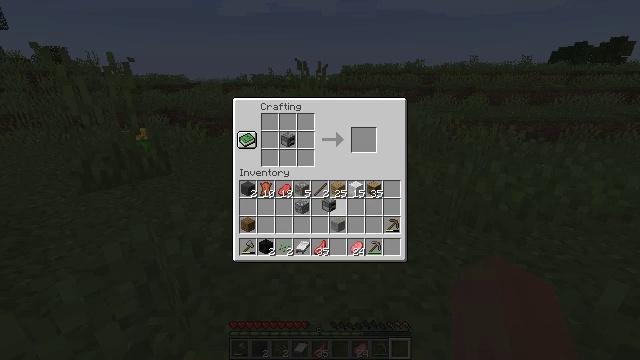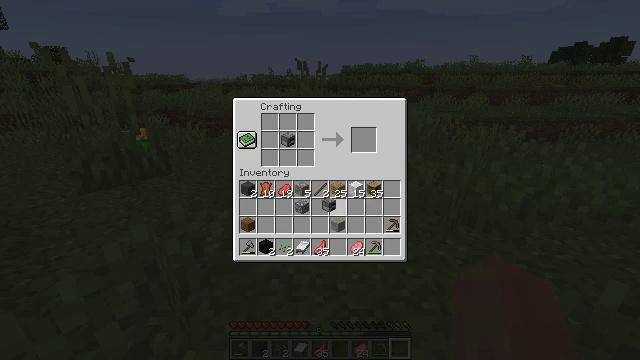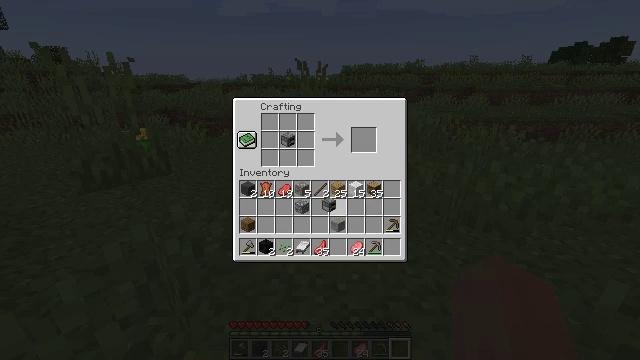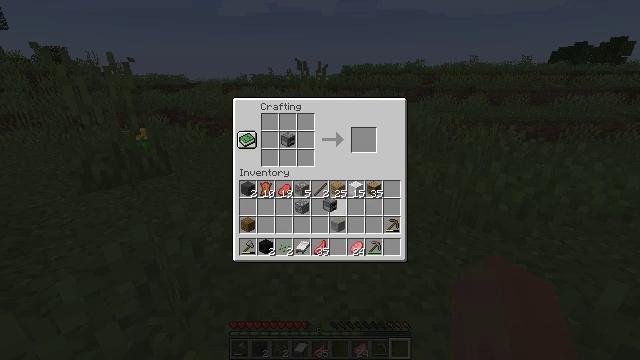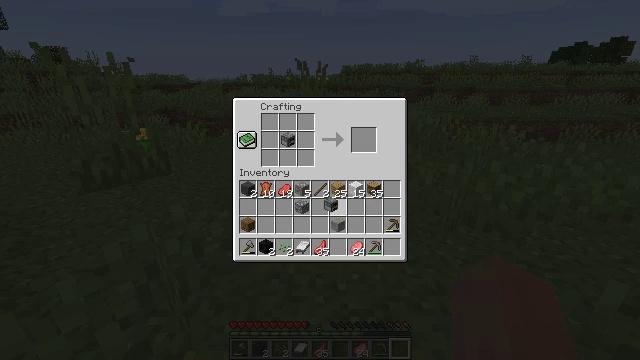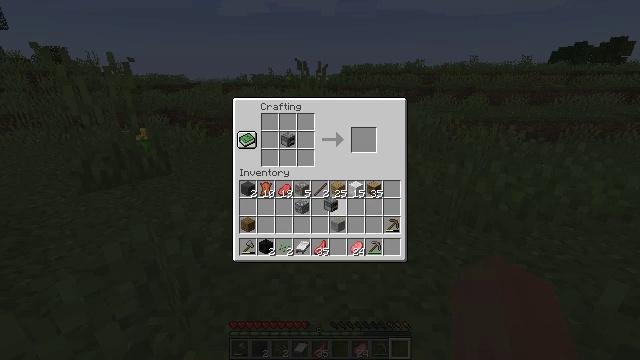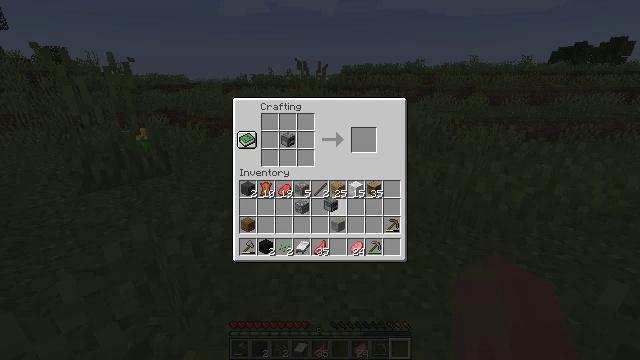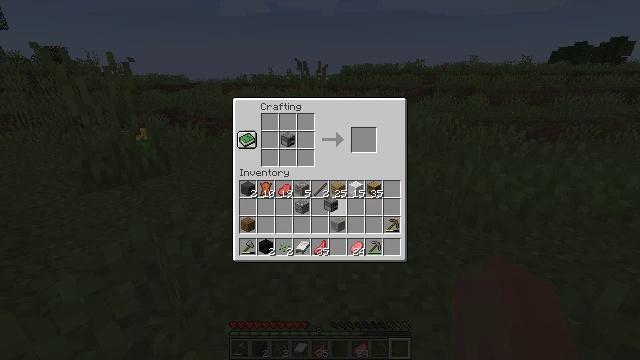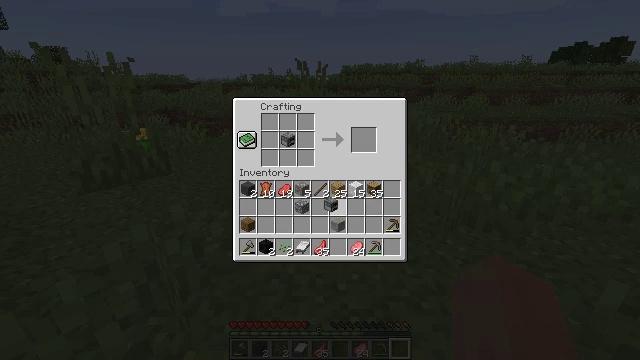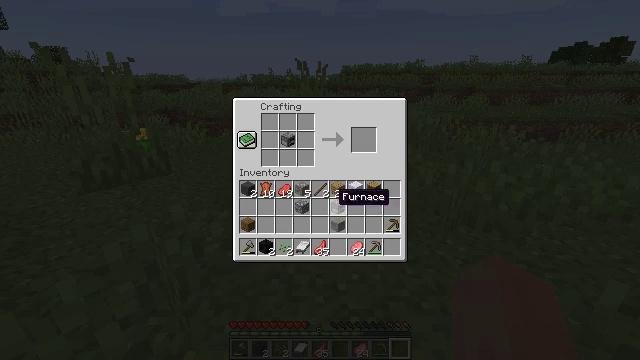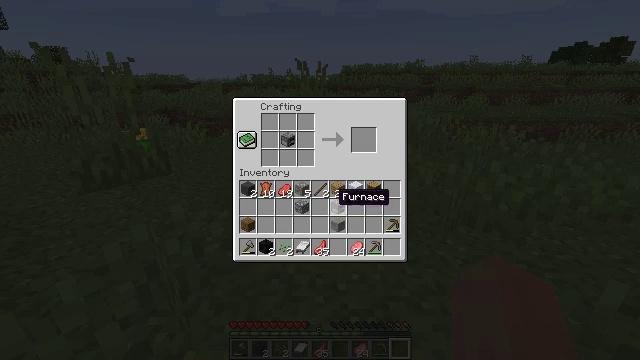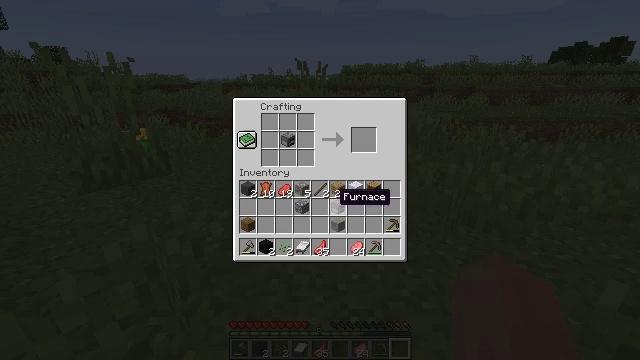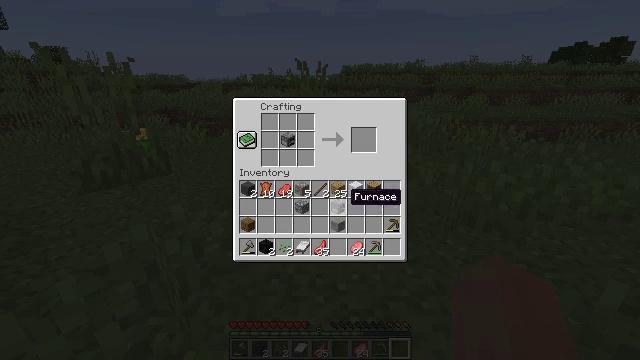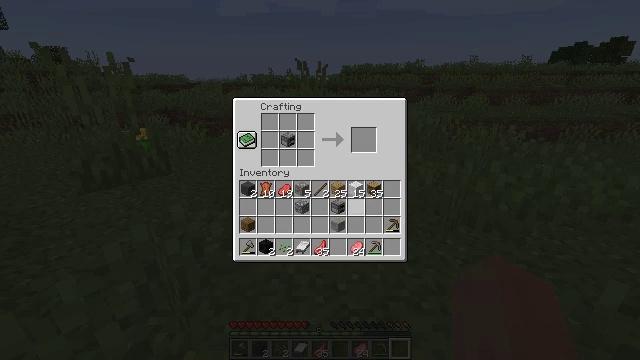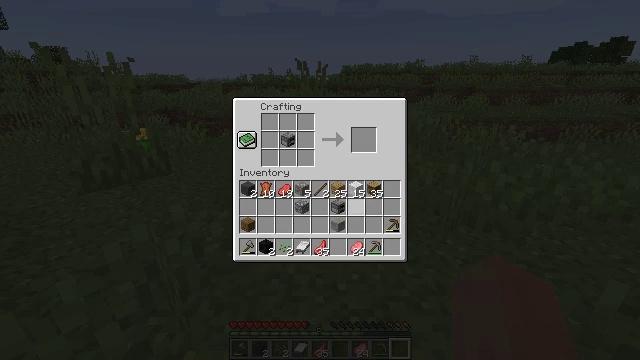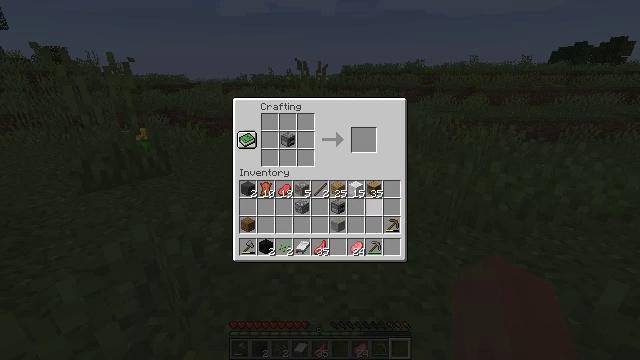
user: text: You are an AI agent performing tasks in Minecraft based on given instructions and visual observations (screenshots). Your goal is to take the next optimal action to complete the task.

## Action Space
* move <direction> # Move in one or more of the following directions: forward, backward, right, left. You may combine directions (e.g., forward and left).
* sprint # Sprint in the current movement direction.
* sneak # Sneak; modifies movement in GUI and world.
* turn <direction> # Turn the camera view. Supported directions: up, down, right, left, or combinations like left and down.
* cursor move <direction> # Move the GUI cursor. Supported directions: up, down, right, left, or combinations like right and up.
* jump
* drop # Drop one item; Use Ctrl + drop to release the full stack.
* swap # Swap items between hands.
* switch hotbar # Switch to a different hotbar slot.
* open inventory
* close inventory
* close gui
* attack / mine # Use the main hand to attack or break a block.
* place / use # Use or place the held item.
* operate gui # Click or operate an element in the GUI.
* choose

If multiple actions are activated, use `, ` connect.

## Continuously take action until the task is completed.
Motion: motion action
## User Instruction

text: Use a crafting table to craft a smoker.
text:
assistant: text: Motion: no_op
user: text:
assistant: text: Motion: no_op
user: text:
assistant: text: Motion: no_op
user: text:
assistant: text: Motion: no_op
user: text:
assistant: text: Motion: no_op
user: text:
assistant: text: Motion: operate gui
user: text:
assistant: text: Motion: operate gui
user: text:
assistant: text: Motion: operate gui
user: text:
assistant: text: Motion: no_op
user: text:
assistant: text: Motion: no_op
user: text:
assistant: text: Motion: no_op
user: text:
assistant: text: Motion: cursor move right
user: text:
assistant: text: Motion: cursor move right
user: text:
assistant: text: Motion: no_op
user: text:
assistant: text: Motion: no_op
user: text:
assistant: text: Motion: no_op
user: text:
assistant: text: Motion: no_op
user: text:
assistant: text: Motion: no_op
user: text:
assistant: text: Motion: no_op
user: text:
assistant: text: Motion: no_op
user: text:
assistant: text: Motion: no_op
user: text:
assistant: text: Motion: operate gui
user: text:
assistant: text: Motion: operate gui
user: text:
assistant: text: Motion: operate gui
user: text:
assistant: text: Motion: no_op
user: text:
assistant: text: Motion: no_op
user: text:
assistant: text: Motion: cursor move left
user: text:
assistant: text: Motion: cursor move left and up
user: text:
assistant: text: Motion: cursor move left and up
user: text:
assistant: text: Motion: no_op